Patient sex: F
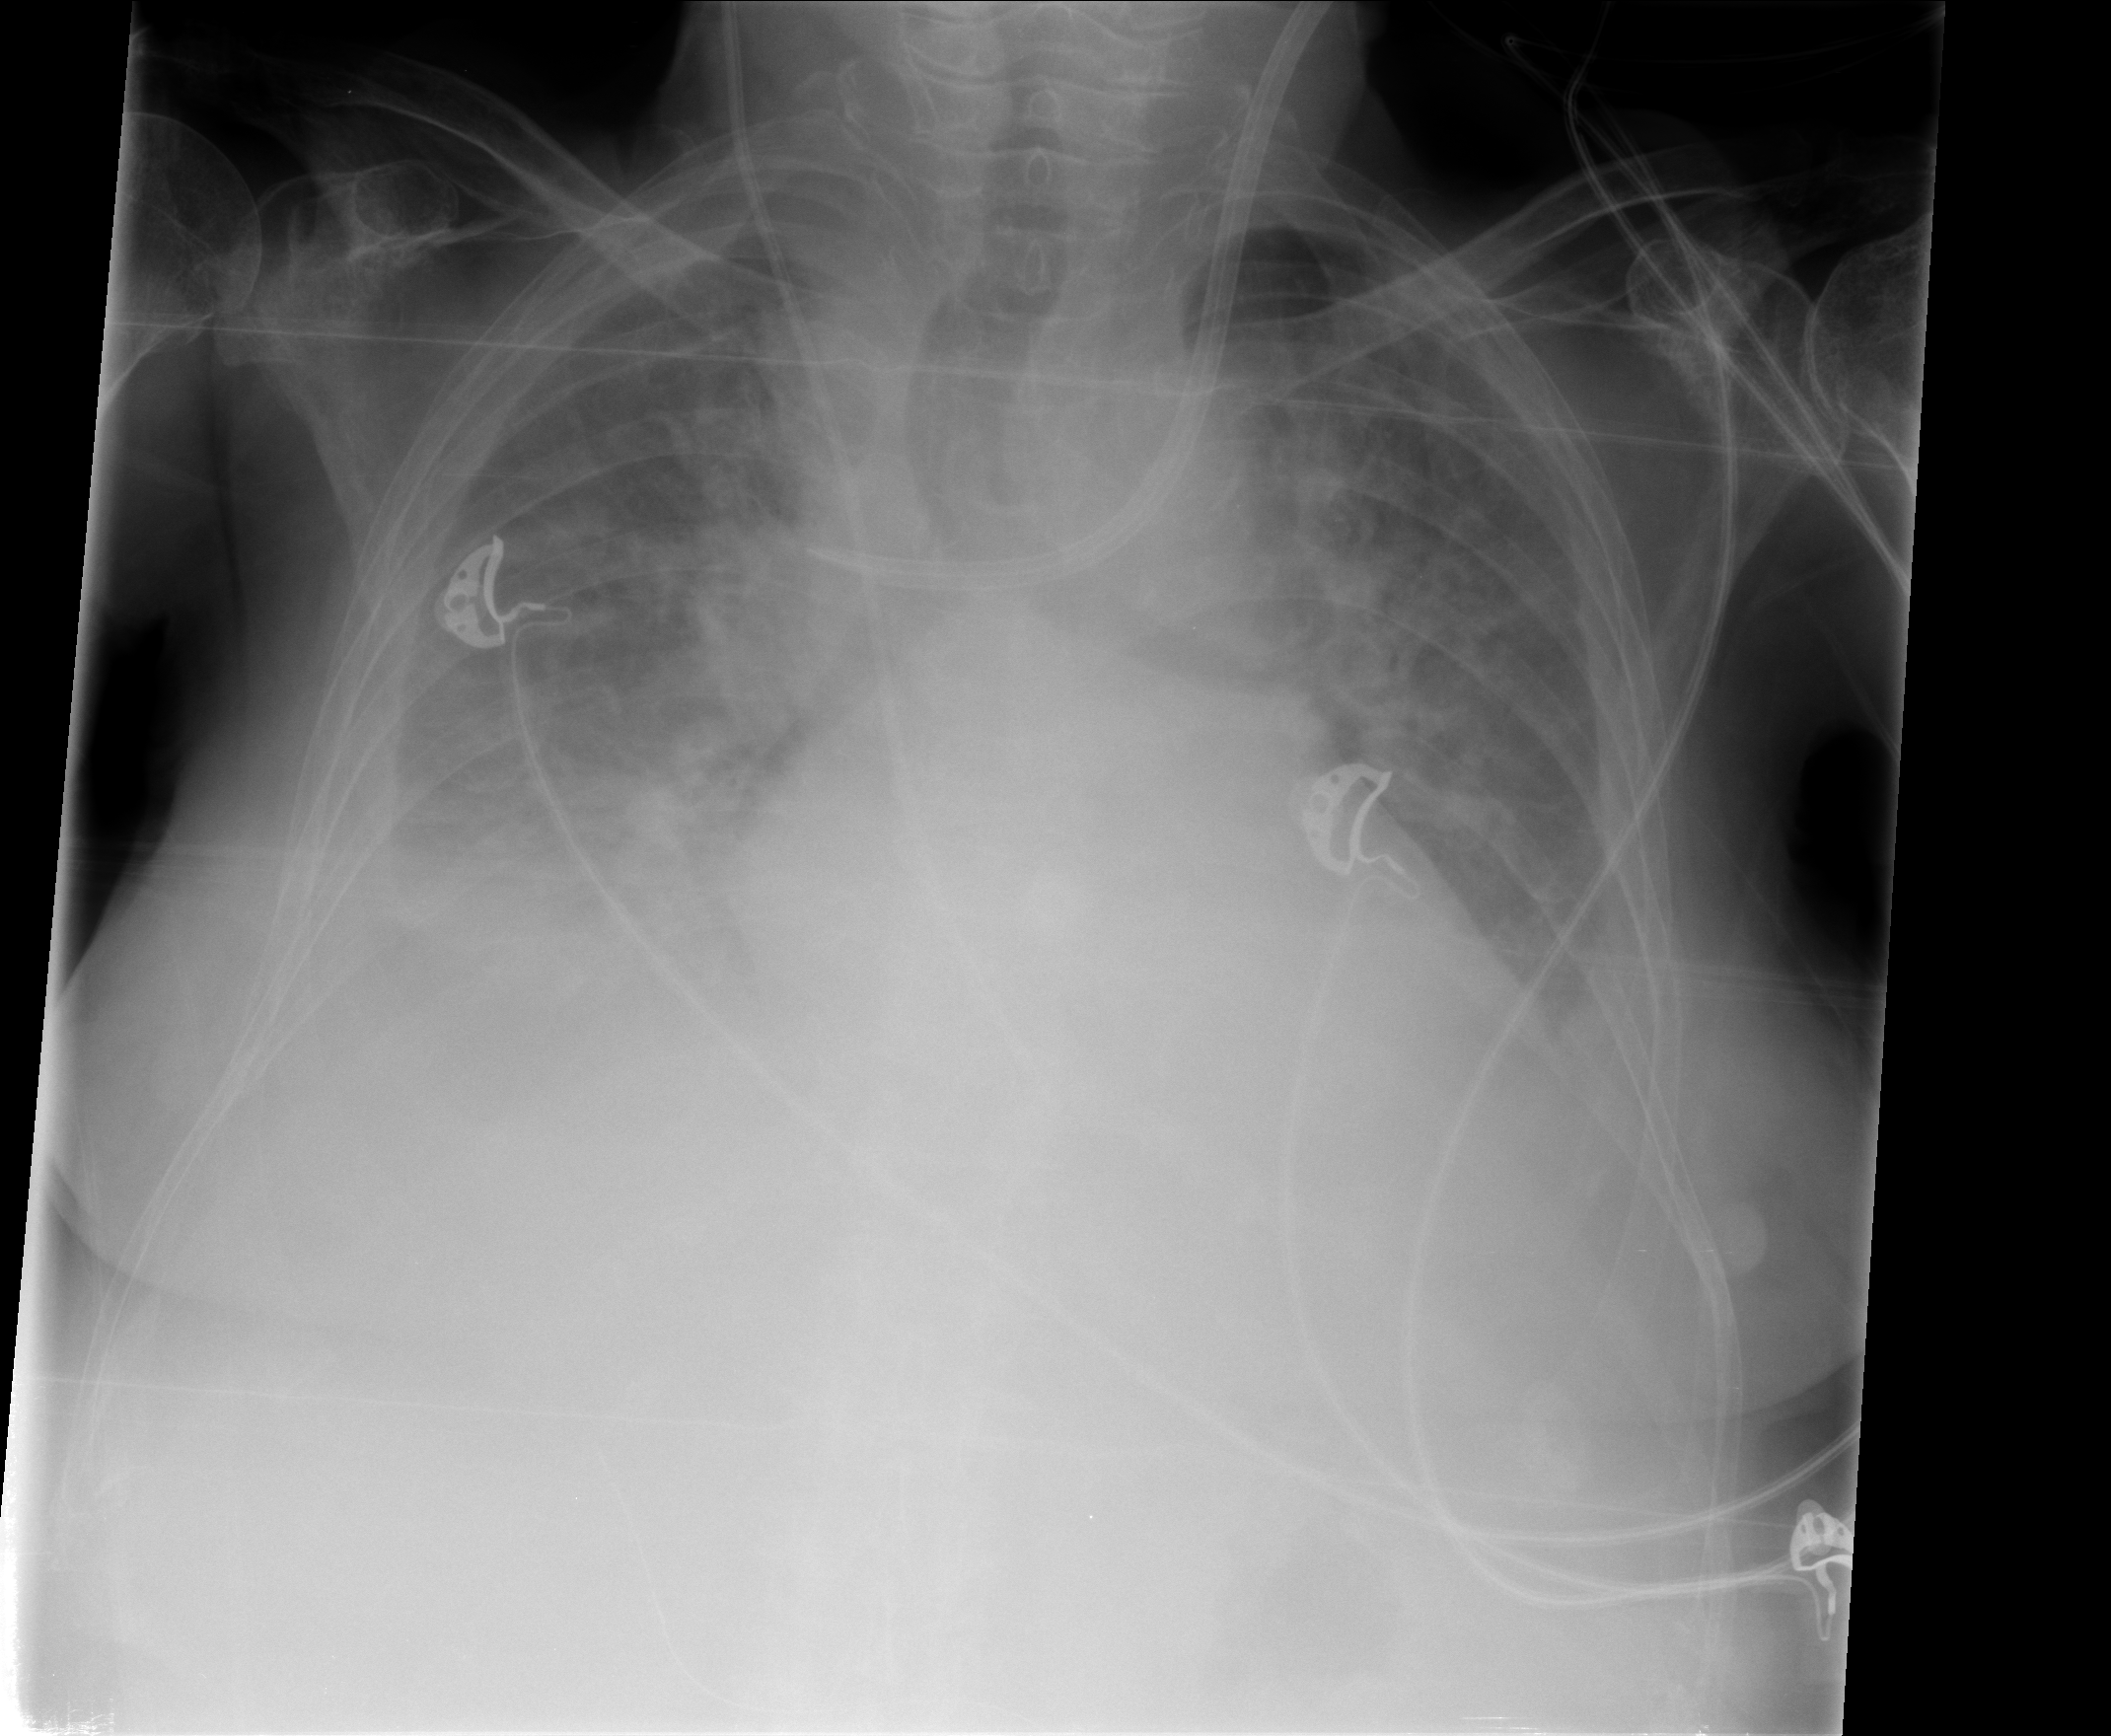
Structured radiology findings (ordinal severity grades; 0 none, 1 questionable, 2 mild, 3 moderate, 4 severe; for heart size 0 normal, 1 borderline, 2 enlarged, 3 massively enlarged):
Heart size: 2
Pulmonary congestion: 3
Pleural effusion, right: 3
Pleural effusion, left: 3
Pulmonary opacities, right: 2
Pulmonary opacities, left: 1
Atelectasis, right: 2
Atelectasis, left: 2